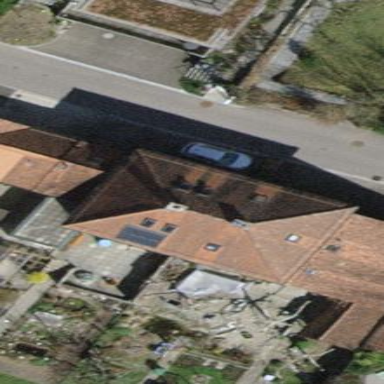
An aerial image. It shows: Building with tiled roof.